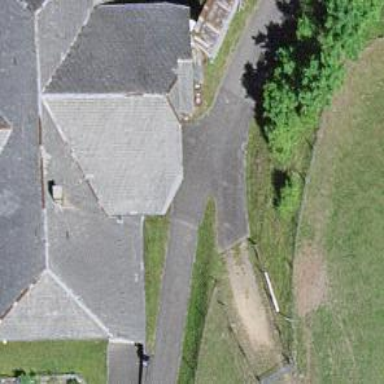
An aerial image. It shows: Farm building.